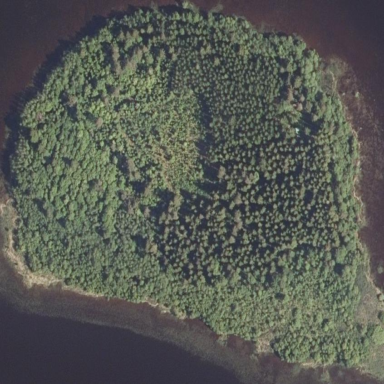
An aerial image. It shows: Islet covered with mixed woodland.